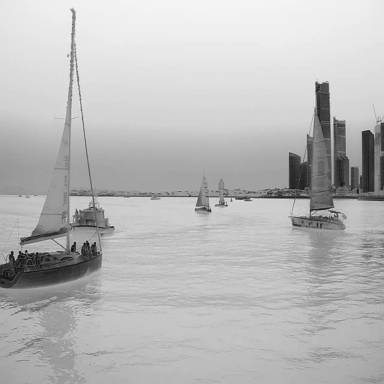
There are 11 objects shown in the infrared image, including six sailboats, four canoes, and a container_ship.